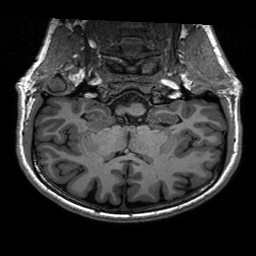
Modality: T1w
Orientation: sagittal
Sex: female
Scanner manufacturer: siemens
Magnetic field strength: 3 T
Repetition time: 2.3 s
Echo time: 0.00197 s